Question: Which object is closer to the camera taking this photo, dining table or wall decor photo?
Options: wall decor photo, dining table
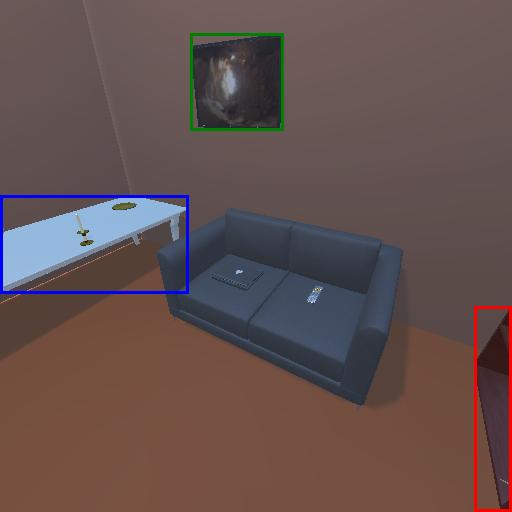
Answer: wall decor photo